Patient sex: F
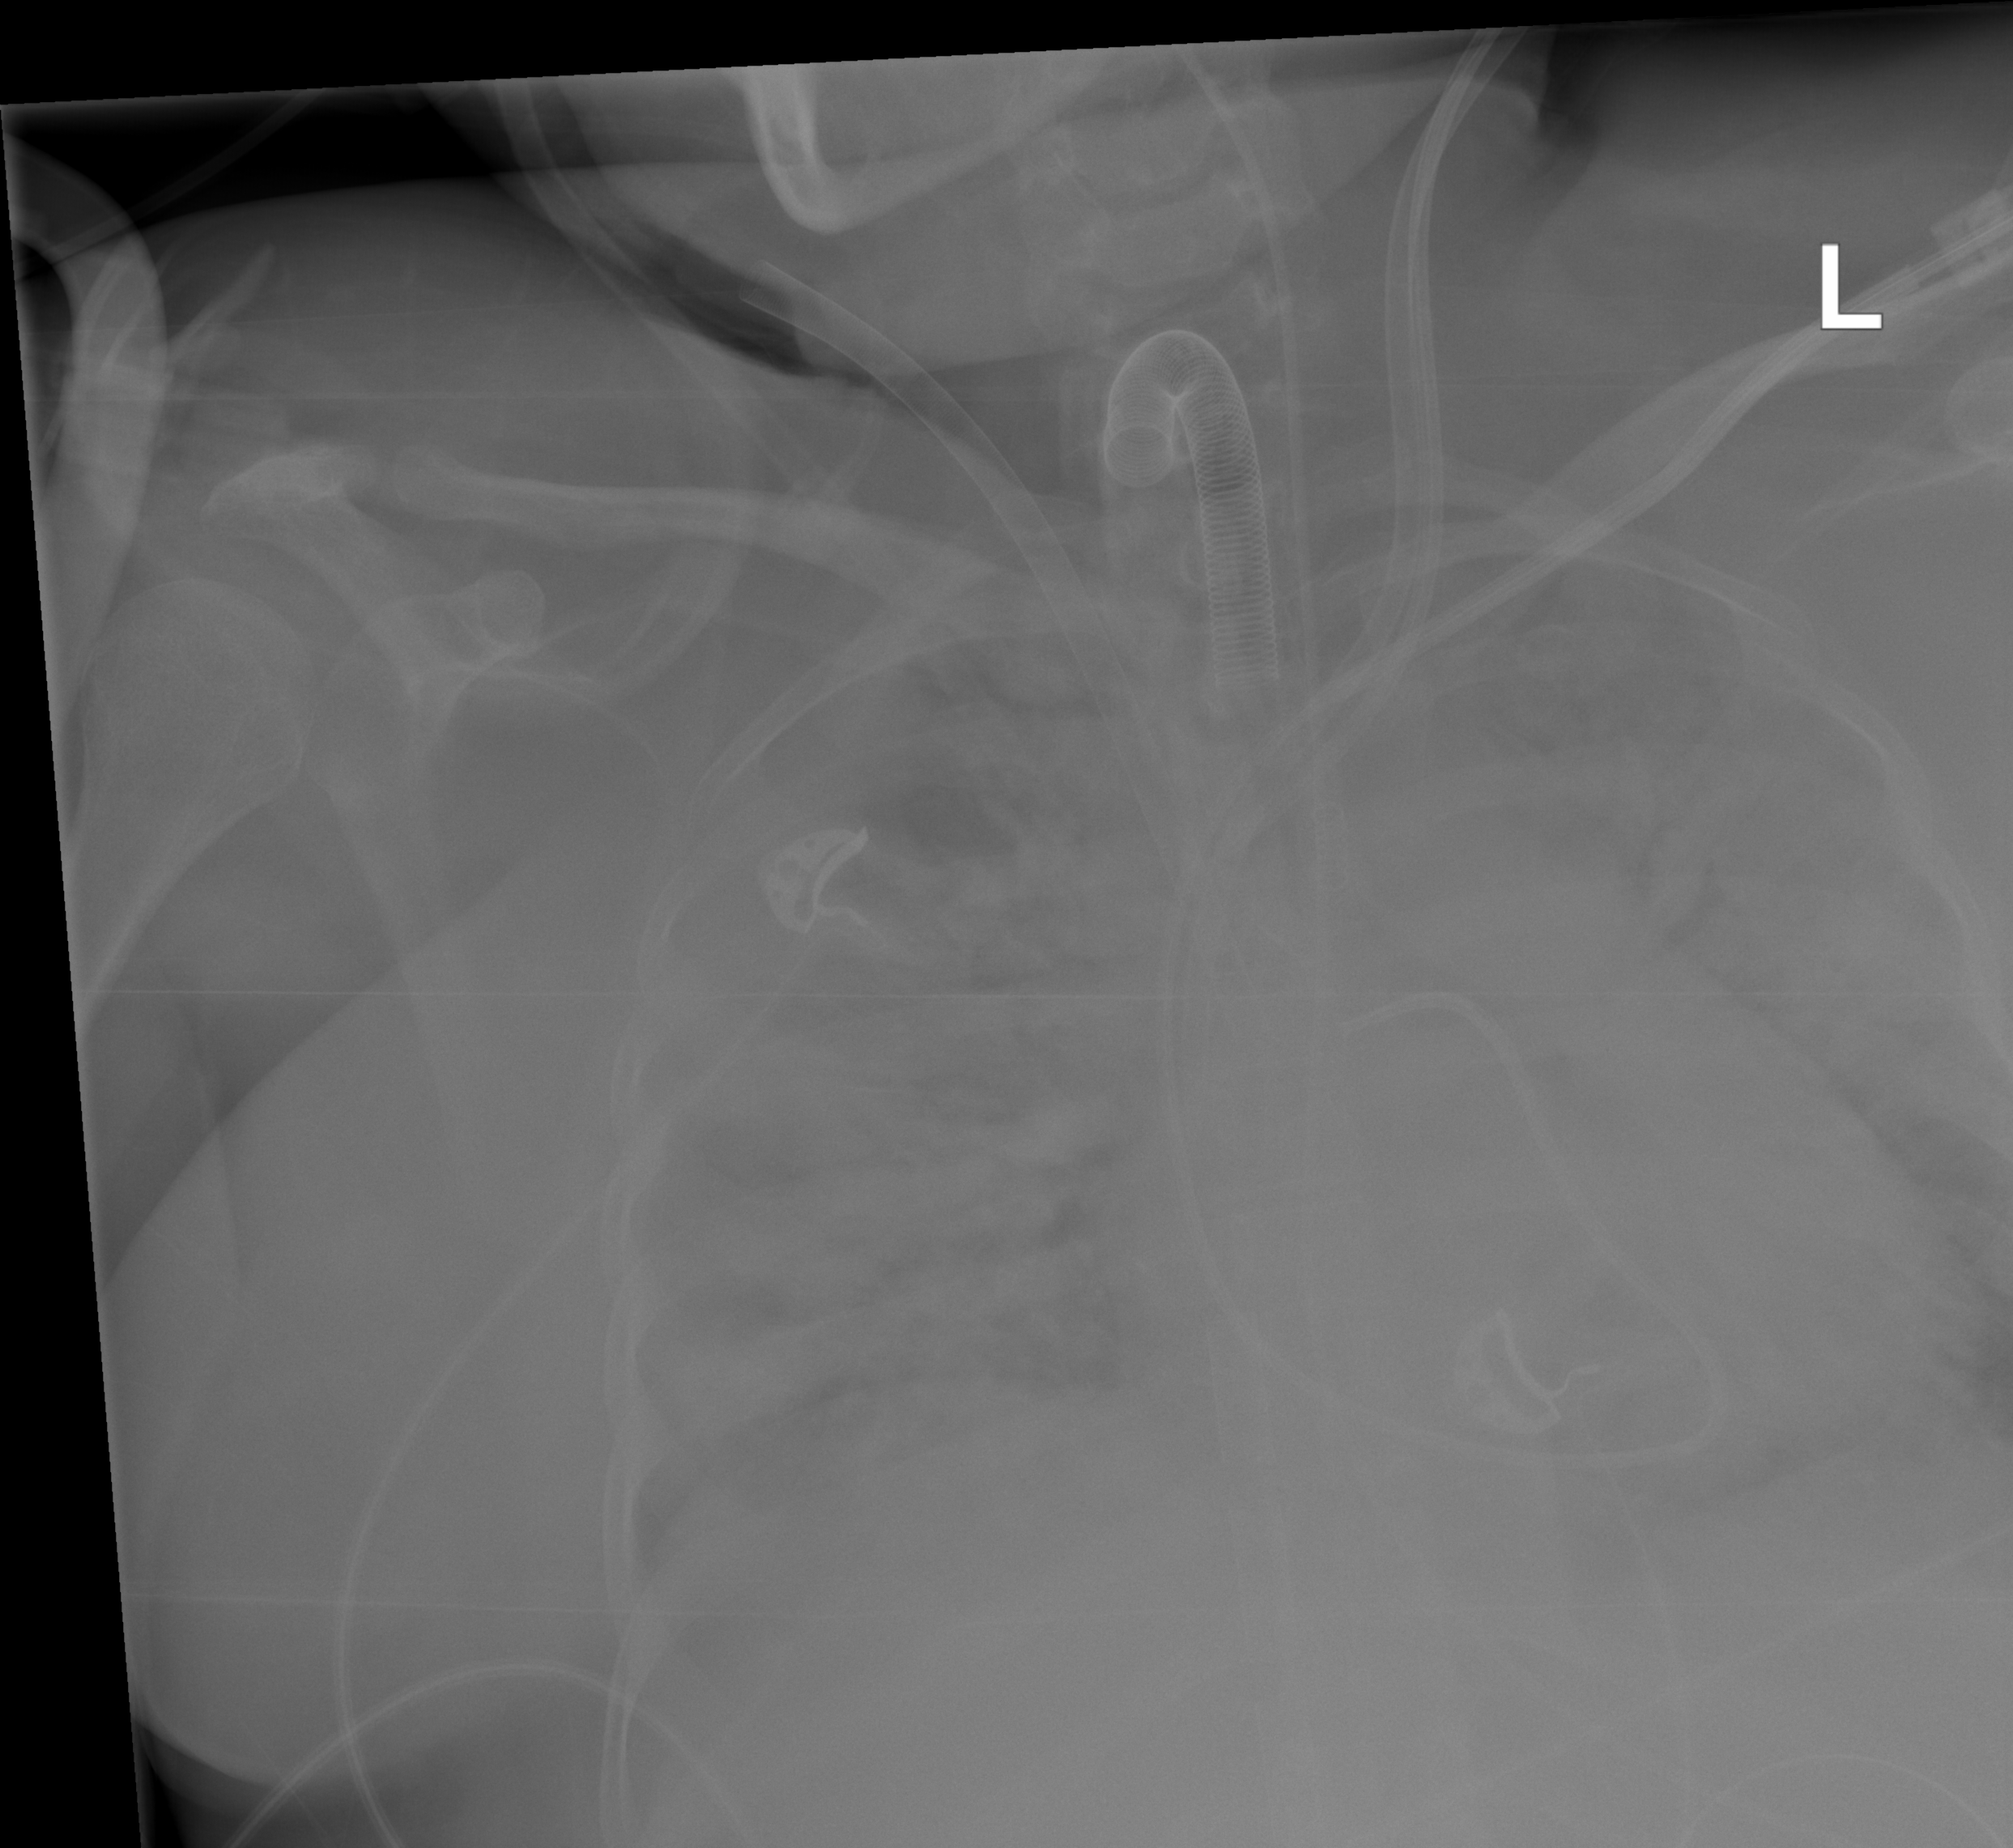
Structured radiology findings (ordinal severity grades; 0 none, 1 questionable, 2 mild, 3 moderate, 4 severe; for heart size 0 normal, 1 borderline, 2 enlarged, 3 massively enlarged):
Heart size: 2
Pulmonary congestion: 4
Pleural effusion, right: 3
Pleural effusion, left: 3
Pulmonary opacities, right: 4
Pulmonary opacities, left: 4
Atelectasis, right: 4
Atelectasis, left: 4